Question: I am getting annoyed by having to change Resolve to Associate in Team Explorer

Is there a way to set it to Associate by default?
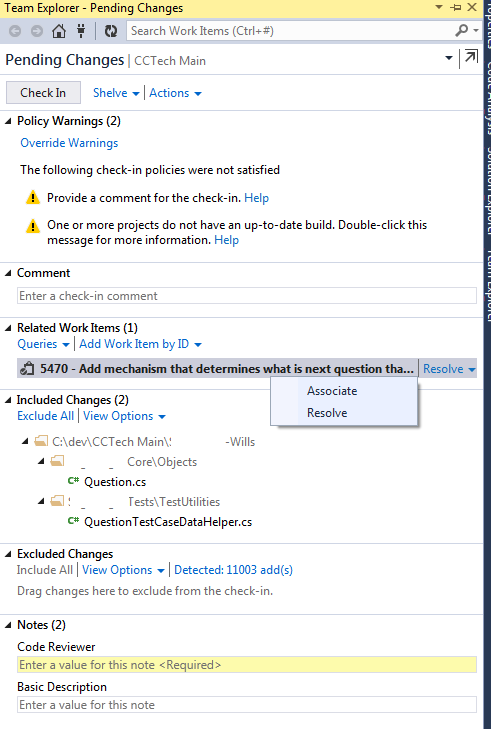
Answer: For visual studio 2013 this fixes the issue
[HKEY_CURRENT_USER\Software\Microsoft\VisualStudio
.0\TeamFoundation\SourceControl\Behavior]
"ResolveAsDefaultCheckinAction"="False"